Question: Here's a practical example of a script whose content consists of 10 curl POST requests, each will result in posting a different comment on my website.
'''
#!/bin/bash
curl "https://mywebsite.com/comment... ...&text=Test-1"; sleep 60;
curl "https://mywebsite.com/comment... ...&text=Test-2"; sleep 60;
curl "https://mywebsite.com/comment... ...&text=Test-3"; sleep 60;
curl "https://mywebsite.com/comment... ...&text=Test-4"; sleep 60;
curl "https://mywebsite.com/comment... ...&text=Test-5"; sleep 60;
curl "https://mywebsite.com/comment... ...&text=Test-6"; sleep 60;
curl "https://mywebsite.com/comment... ...&text=Test-7"; sleep 60;
curl "https://mywebsite.com/comment... ...&text=Test-8"; sleep 60;
curl "https://mywebsite.com/comment... ...&text=Test-9"; sleep 60;
curl "https://mywebsite.com/comment... ...&text=Test-10"; sleep 60;
'''
When that goes smoothly, here's how the terminal looks like:

On random intervals something will go wrong, and instead of what's shown on the screenshot above, I will start getting large amounts of text containing words like "". For an example, it can execute the first 6 curl commands just fine, and on the 7th there will be a bad response... upon which the script continues further, and runs the 8th curl command and gets the same error shown in the terminal, and the script just goes on until the end leaving me with partially finished work.
I just want the script to pause/wait for 300 seconds whenever an error alike is thrown out in the terminal, before proceeding with running the next curl command in line in the script. The waiting does help, but I have to do it manually at the moment. Kindly help me with a solution how to properly modify my script to achieve the same.
Thank you !
'''
#!/bin/bash
for i in {1..10}; do
if curl "https://mywebsite.com/comment... ...&text=Test-$i" | grep -qF '"status":"ERROR"'; then
sleep 300 # there was an error
else
sleep 60 # no error given
fi
done
exec $SHELL
'''
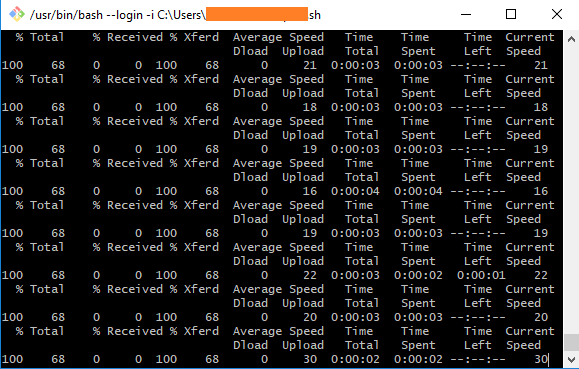
Answer: Usually you could use 'if curl ...' to check the exit status and adapt the sleeping time accordingly. However, in your case 'curl' succeeds to get a response back. 'curl' doesn't care about the content of the response, but you can check the content yourself. In your case a tool for json would be the proper way to parse the response, but a hacky 'grep' does the job as well.
Since you want to print the response to the terminal, we use a variable, so that we can print the response use 'grep' on it.
'''
#!/bin/bash
for i in {1..10}; do
response=$(curl "https://...&text=Test-$i")
echo "$response"
if grep -qF '"status":"ERROR"' <<< "$response"; then
sleep 300 # there was an error
else
sleep 60 # everything ok
fi
done
'''